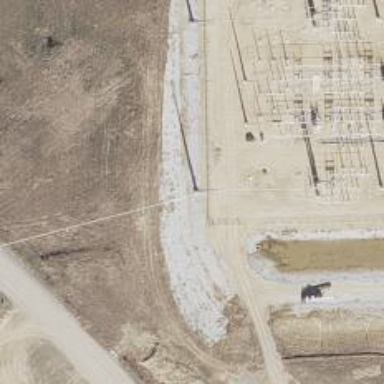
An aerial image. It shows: Power pole.